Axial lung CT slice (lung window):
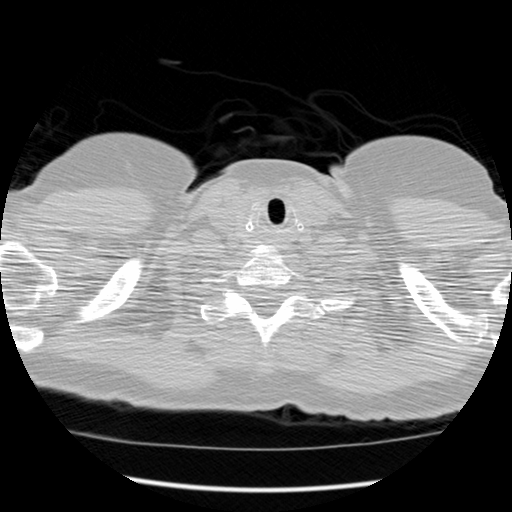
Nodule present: no